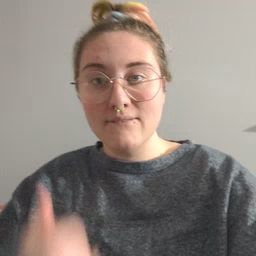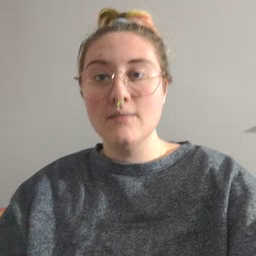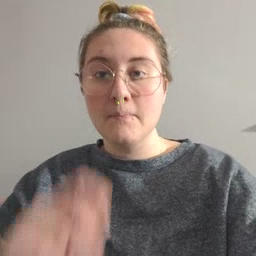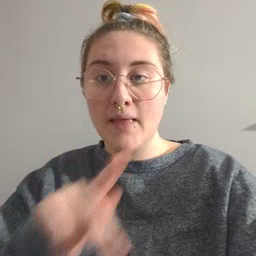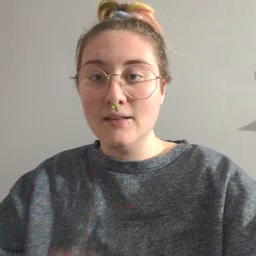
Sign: pen